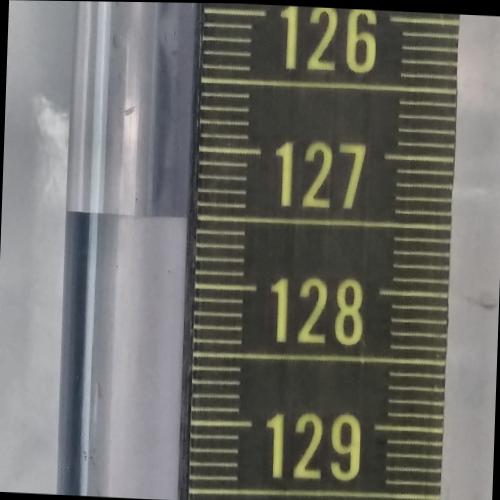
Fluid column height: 127.5 cm